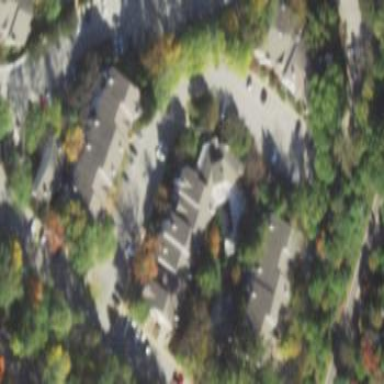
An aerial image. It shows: Image showing building with apartments.